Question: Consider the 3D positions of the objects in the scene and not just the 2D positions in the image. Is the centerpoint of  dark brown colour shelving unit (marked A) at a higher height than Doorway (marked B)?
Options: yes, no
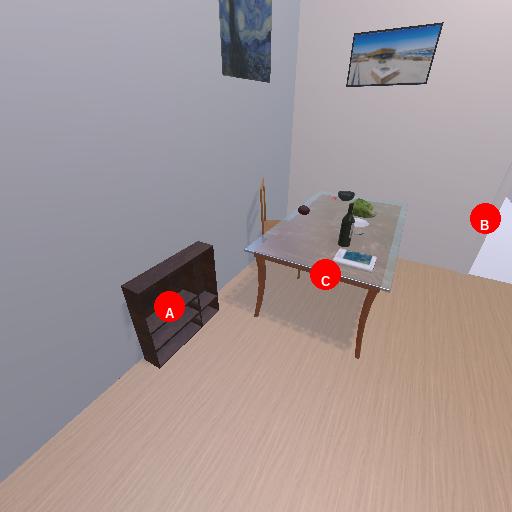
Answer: yes